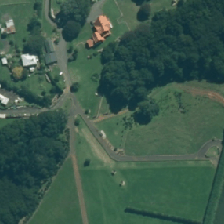
Land cover: indigenous_forest